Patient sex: F
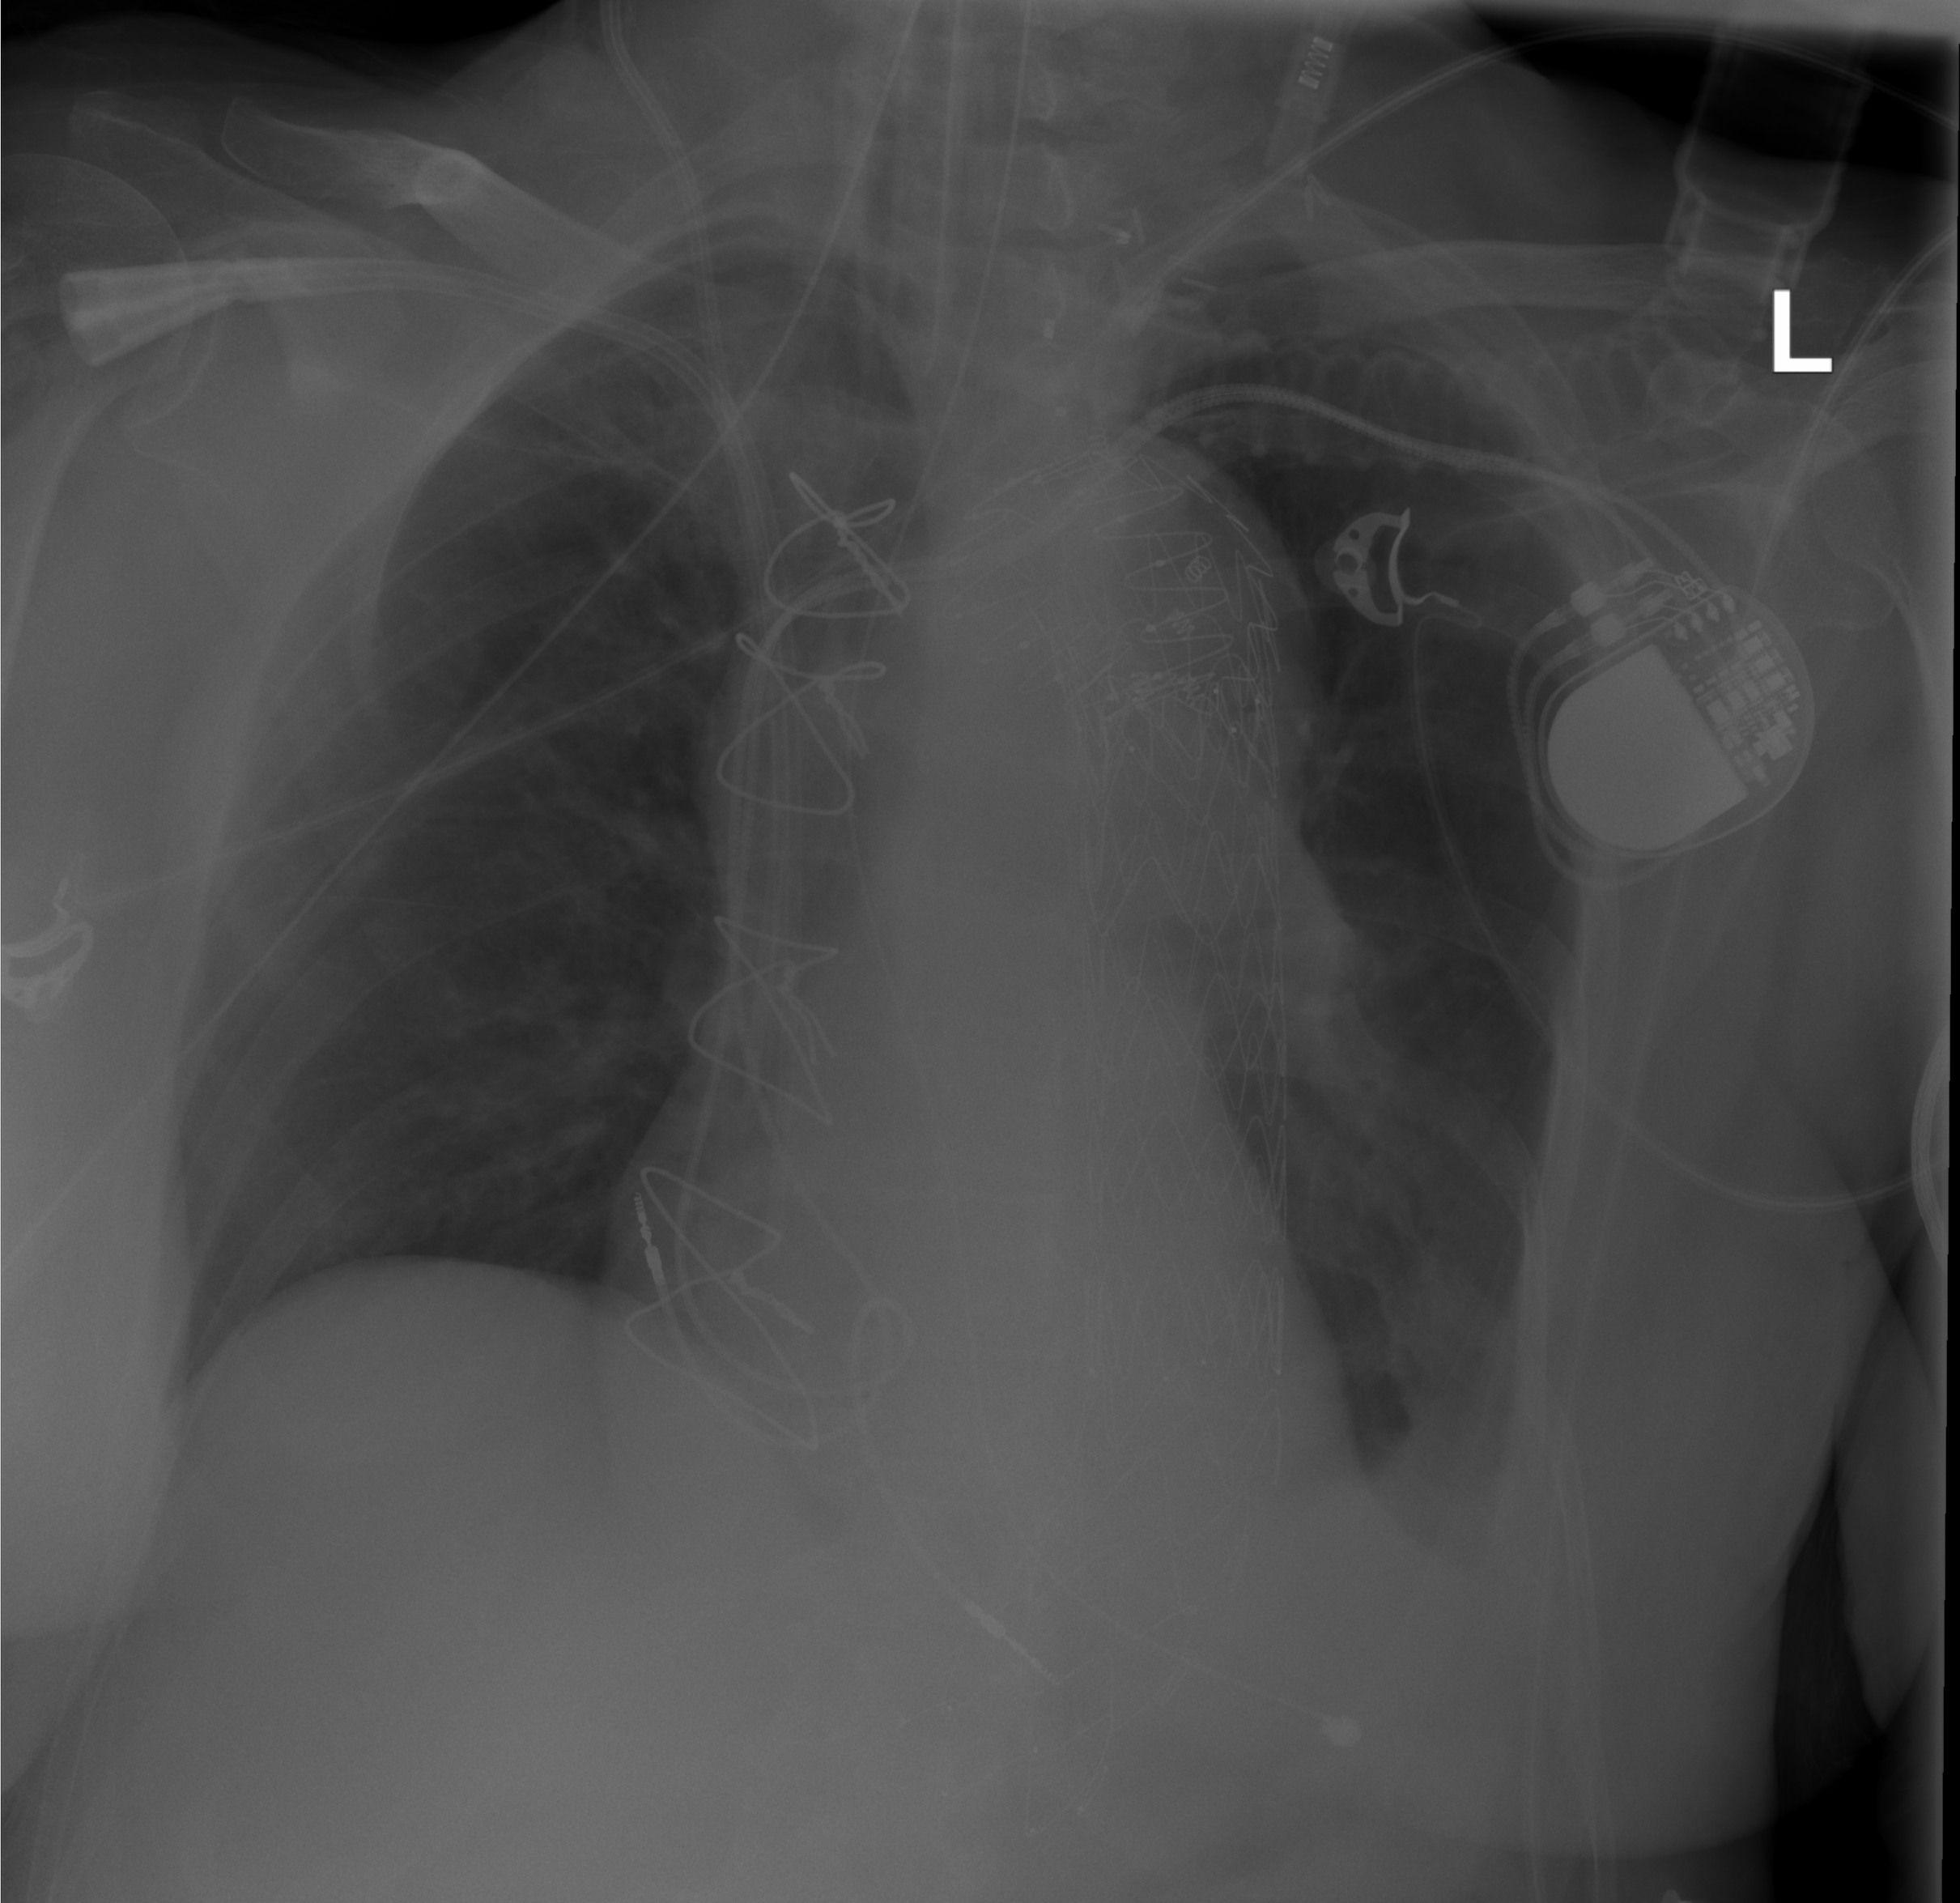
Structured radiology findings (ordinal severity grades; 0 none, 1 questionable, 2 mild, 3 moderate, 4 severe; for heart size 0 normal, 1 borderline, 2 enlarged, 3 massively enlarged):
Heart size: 0
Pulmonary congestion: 0
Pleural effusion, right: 0
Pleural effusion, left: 2
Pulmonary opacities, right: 0
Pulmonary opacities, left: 0
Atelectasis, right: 0
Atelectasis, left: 2